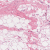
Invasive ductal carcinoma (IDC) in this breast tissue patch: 0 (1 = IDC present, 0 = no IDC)